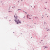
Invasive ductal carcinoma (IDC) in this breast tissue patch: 0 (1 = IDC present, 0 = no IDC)